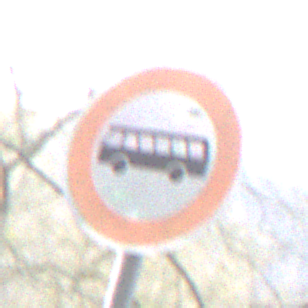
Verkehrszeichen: VerbotKraftomnibusse
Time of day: MorningAfternoon
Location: Outdoor (Nature)
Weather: PartlyCloudy
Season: NotSpecified
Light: Natural